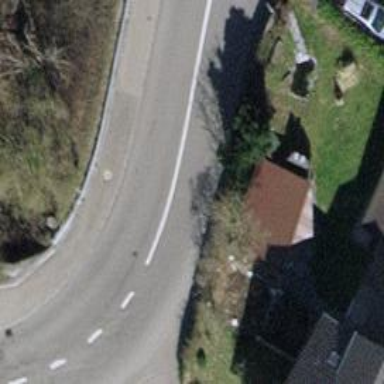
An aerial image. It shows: Tertiary road with asphalt surface.